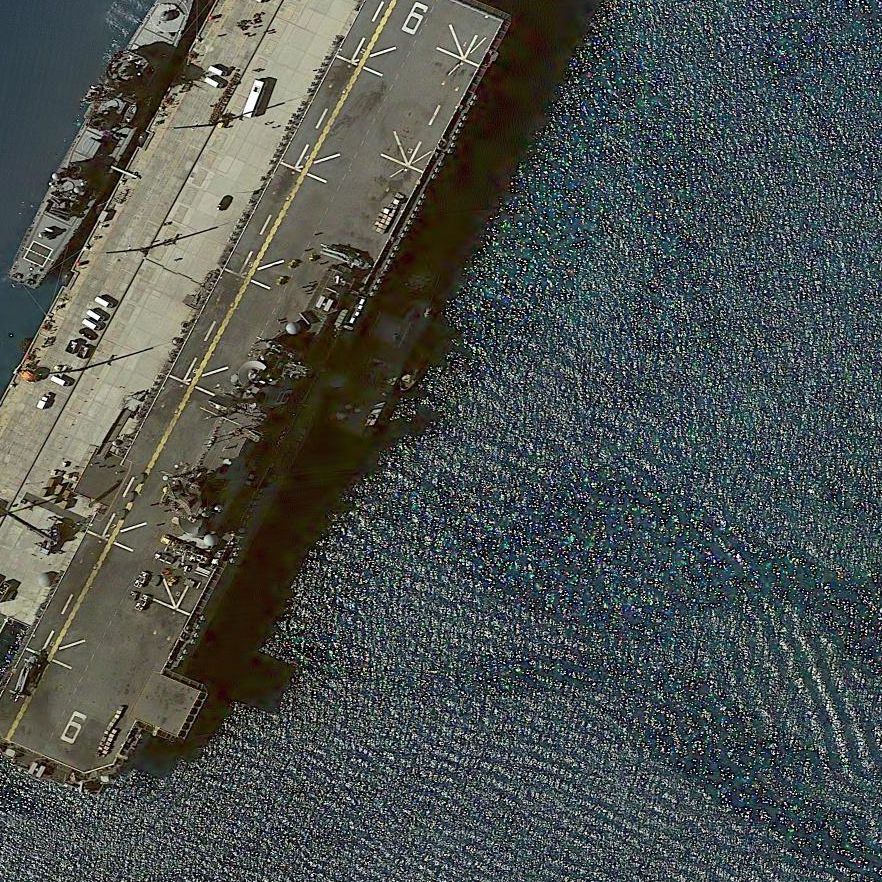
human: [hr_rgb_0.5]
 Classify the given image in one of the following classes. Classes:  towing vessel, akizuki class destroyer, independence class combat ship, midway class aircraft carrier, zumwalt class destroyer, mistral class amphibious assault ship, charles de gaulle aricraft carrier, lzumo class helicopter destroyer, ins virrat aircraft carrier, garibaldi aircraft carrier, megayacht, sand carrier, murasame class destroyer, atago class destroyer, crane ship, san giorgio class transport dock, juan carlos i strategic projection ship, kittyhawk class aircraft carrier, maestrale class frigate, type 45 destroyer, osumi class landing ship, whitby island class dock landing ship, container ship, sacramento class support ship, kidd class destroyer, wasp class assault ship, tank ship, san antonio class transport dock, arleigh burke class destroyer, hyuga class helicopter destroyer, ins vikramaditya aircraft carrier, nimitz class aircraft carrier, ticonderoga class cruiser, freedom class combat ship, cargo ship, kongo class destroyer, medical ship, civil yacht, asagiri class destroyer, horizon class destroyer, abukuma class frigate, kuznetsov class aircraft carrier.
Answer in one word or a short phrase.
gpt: Wasp class assault ship